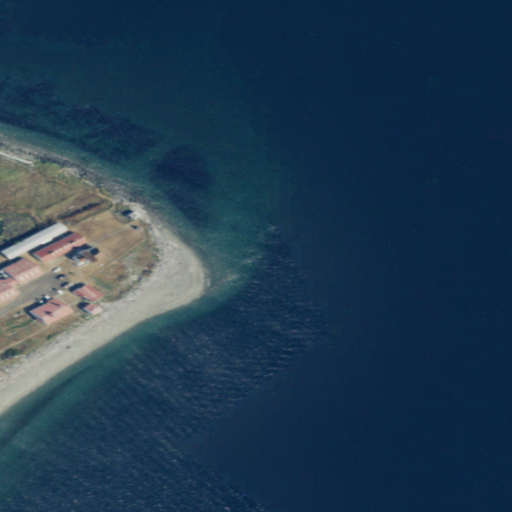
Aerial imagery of cape in Washington named Marrowstone Point containing open water, barren land, medium intensity development, low intensity development, herbaceous wetlands, grassland, and high intensity development